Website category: auto
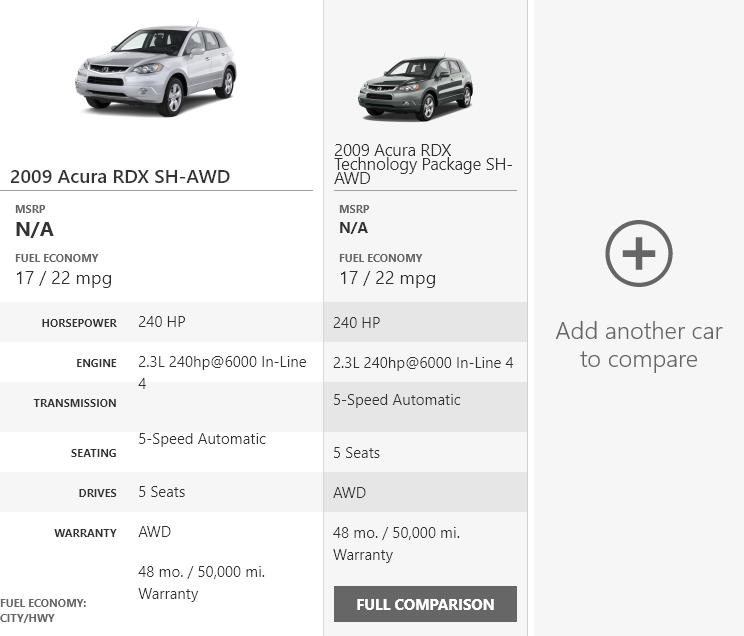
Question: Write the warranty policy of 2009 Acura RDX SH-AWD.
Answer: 48 mo. / 50,000 mi. Warranty

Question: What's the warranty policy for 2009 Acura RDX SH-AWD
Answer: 48 mo. / 50,000 mi. Warranty

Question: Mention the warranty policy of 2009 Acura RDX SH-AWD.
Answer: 48 mo. / 50,000 mi. Warranty

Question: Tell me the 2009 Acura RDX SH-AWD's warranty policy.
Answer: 48 mo. / 50,000 mi. Warranty